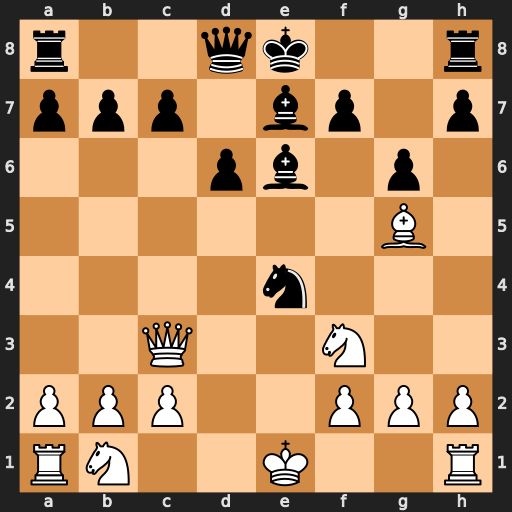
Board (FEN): r2qk2r/ppp1bp1p/3pb1p1/6B1/4n3/2Q2N2/PPP2PPP/RN2K2R
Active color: w
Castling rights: KQkq
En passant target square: -
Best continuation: Qxh8+ Kd7 Qxd8+